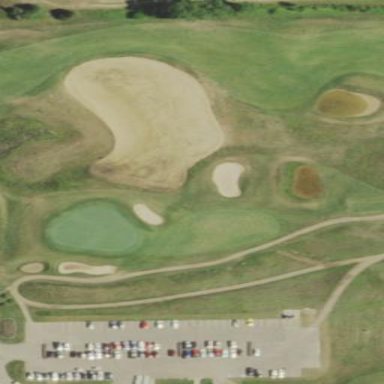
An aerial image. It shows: Golf bunker filled with sandy terrain.